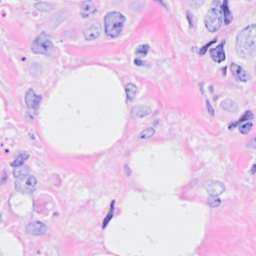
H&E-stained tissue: Breast